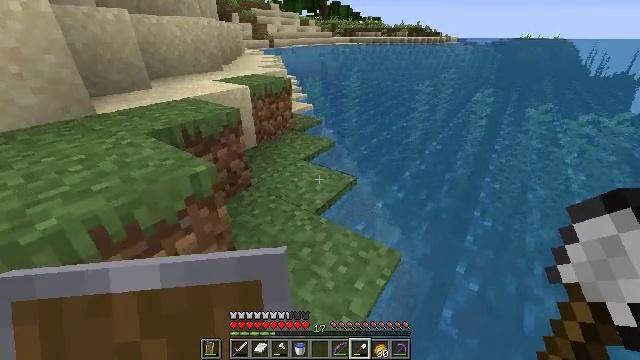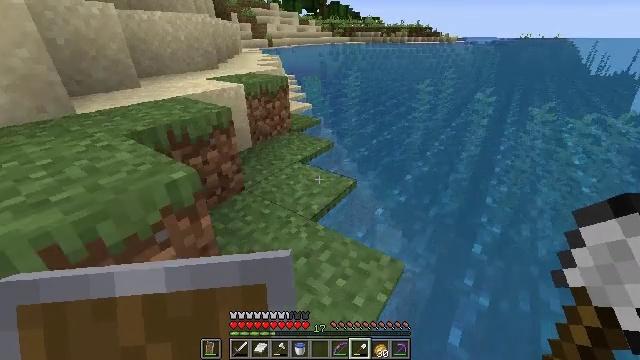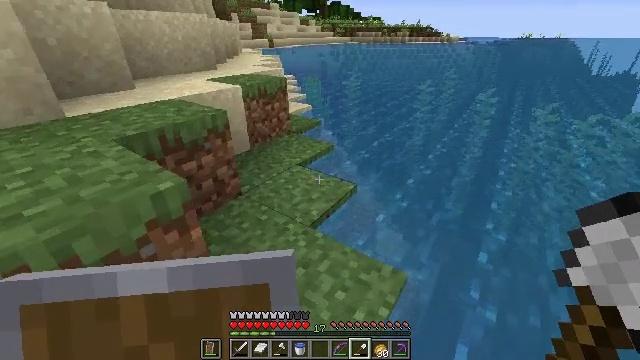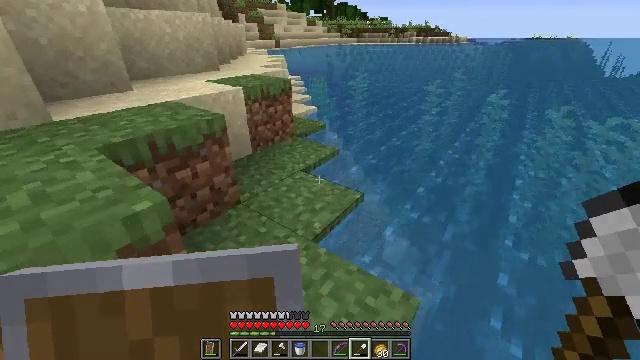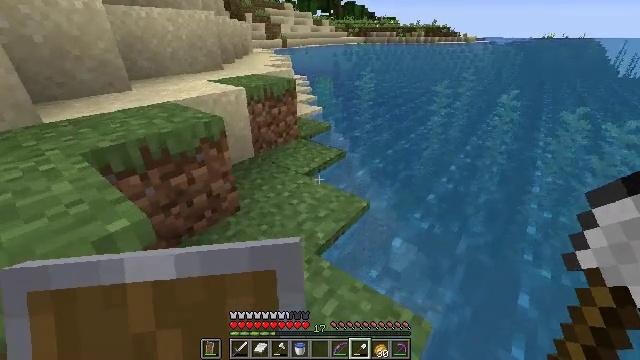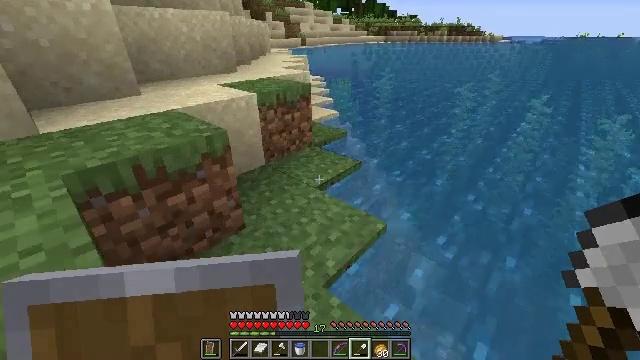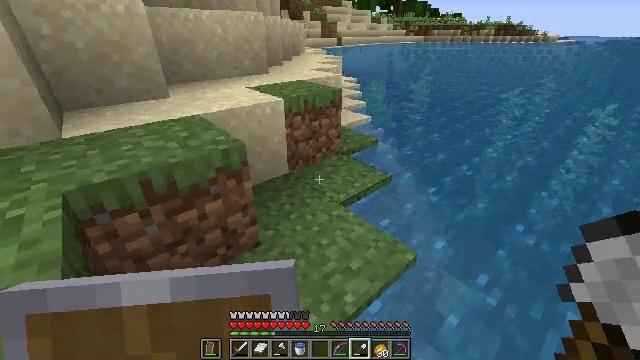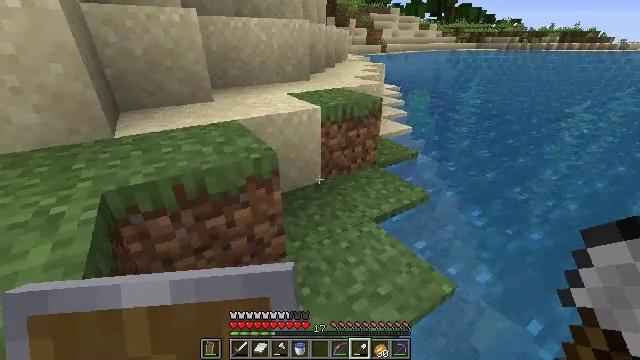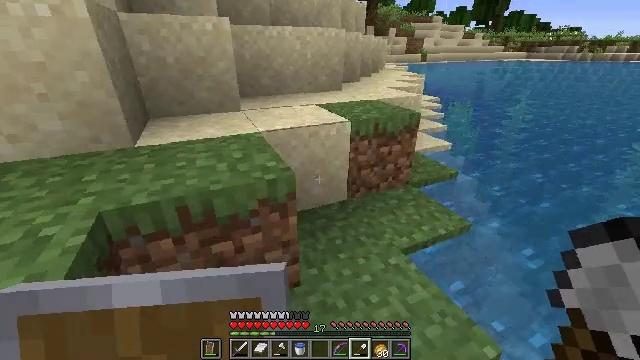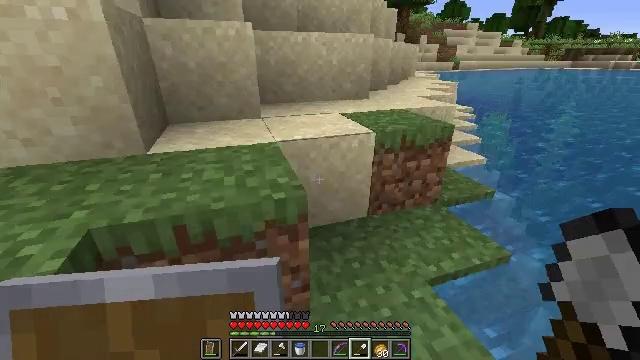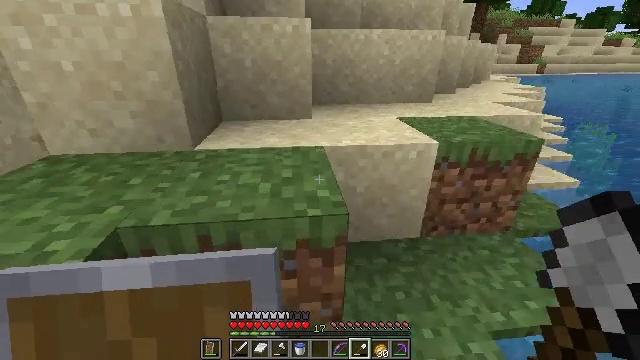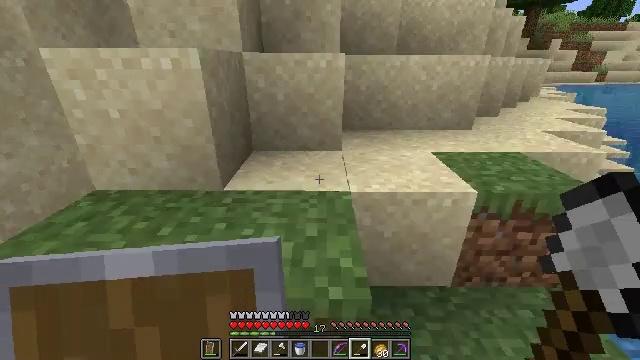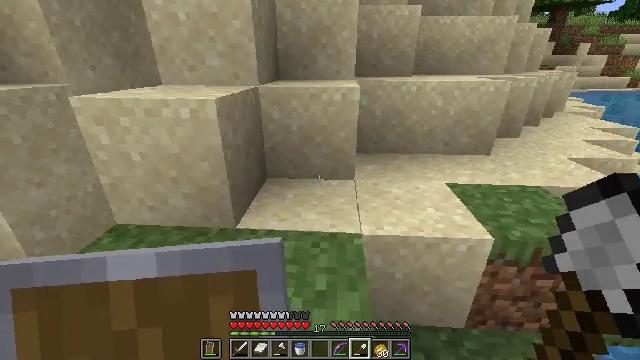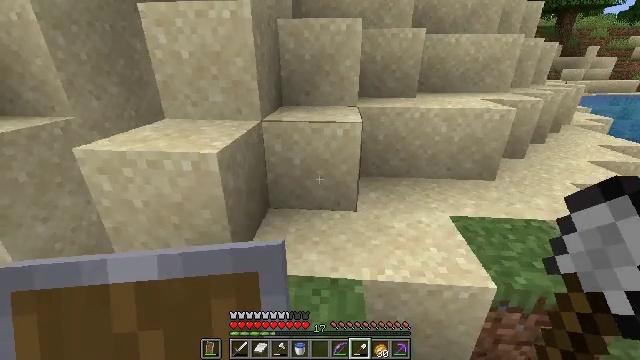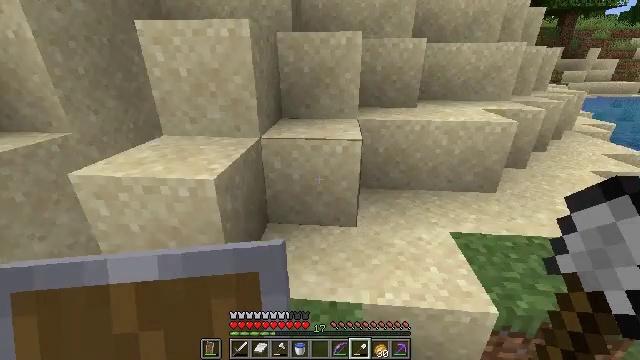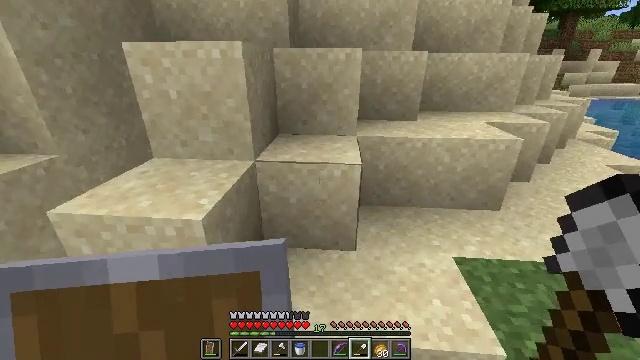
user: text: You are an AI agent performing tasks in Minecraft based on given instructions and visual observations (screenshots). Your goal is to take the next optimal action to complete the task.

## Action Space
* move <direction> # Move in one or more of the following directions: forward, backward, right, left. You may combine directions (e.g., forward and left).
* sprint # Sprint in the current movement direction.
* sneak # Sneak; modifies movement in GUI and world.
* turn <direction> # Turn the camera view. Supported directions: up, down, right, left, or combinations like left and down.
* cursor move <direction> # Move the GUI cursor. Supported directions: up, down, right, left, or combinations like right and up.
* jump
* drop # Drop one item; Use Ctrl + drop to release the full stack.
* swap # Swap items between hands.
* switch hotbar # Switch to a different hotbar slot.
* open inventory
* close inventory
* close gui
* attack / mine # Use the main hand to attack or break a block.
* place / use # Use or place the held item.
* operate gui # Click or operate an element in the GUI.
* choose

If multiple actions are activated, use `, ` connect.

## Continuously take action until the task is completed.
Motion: motion action
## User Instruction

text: Gather sand from the desert.
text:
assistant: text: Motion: move forward
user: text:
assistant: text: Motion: move forward
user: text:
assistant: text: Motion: move forward, turn left
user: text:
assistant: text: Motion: move forward, turn left
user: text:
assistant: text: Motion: move forward, turn left
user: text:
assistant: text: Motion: move forward, turn left
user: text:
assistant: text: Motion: move forward, turn left and up
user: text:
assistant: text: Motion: move forward, turn left and up
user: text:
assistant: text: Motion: move forward, turn left and up
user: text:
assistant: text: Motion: move forward, turn left
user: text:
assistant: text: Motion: move forward, turn left, jump
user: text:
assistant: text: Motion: move forward, turn left, jump
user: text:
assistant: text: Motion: move forward, jump
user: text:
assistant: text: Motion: move forward
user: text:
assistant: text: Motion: move forward
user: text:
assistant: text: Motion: move forward
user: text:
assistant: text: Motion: move forward
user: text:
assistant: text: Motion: move forward
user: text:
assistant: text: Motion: no_op
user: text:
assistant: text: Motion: no_op
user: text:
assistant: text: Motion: attack / mine
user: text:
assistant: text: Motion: attack / mine
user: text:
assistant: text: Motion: attack / mine
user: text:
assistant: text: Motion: attack / mine
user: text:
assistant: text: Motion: turn up, attack / mine
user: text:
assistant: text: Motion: turn up, attack / mine
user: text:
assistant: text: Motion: turn up, attack / mine
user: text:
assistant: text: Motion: turn up, attack / mine
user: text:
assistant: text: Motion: turn up, attack / mine
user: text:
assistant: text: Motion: attack / mine